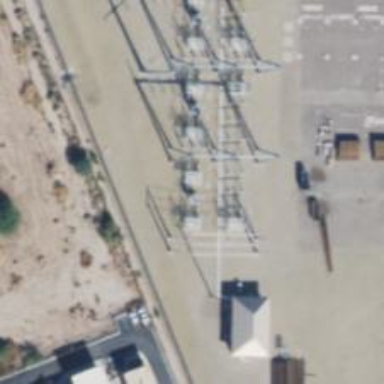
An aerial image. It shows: Switch used for power control.